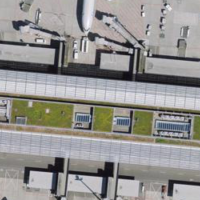
EUNIS habitat code: 57
Species observed at this site:
Milvus milvus
Corvus corone
Motacilla alba